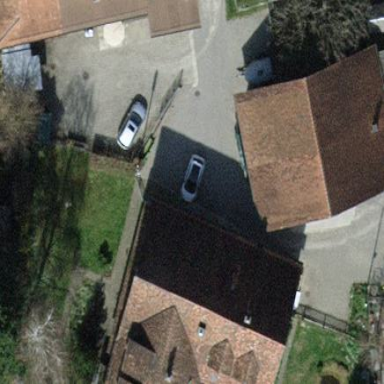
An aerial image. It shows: Semidetached house with gabled roof.